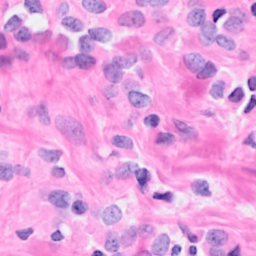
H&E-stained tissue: Breast